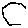
Label: hexagon